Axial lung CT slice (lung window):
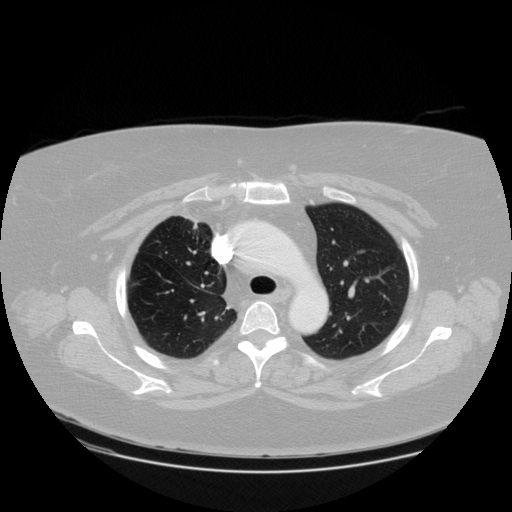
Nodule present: no